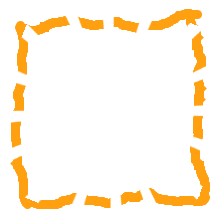
Shape: square